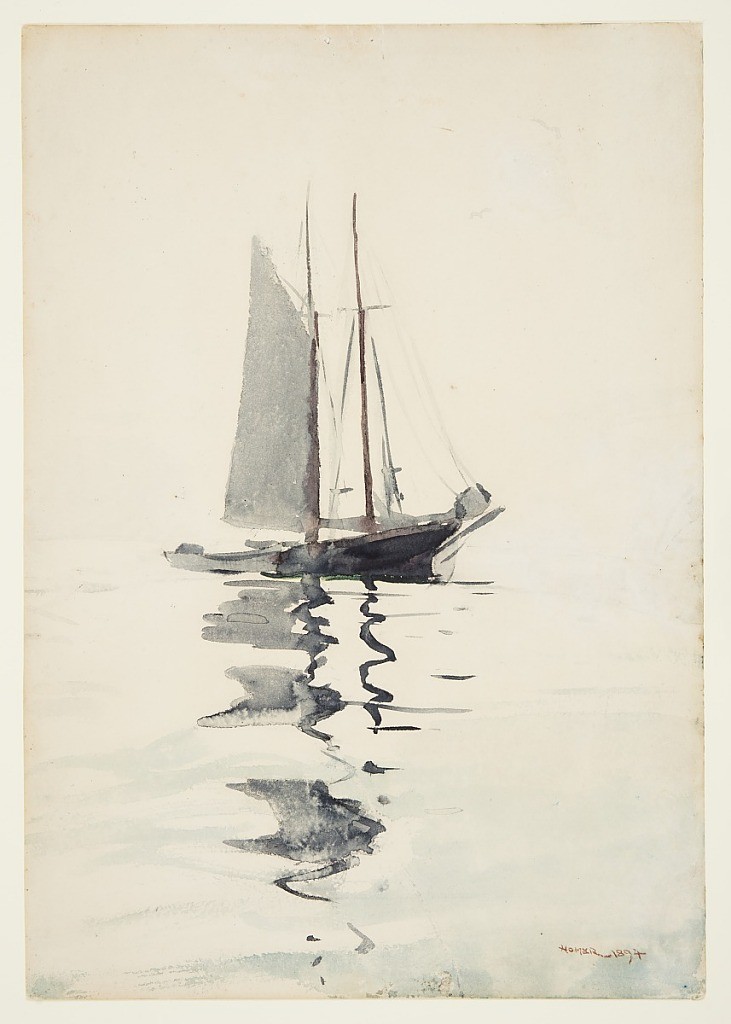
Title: Two-masted Schooner with Dory
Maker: Winslow Homer, American, 1836–1910
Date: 1894
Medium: Brush and watercolor on white paper
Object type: Drawing
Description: Vertical view of a two-masted schooner, with a dory, characterized by a pale wash on sky and reflections of masts and the sail in the water.